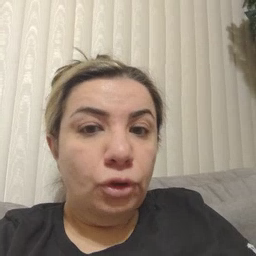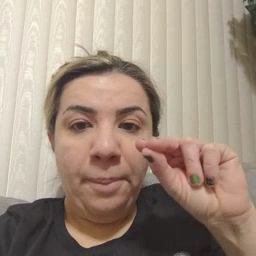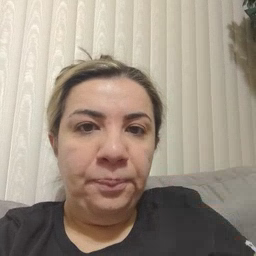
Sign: no